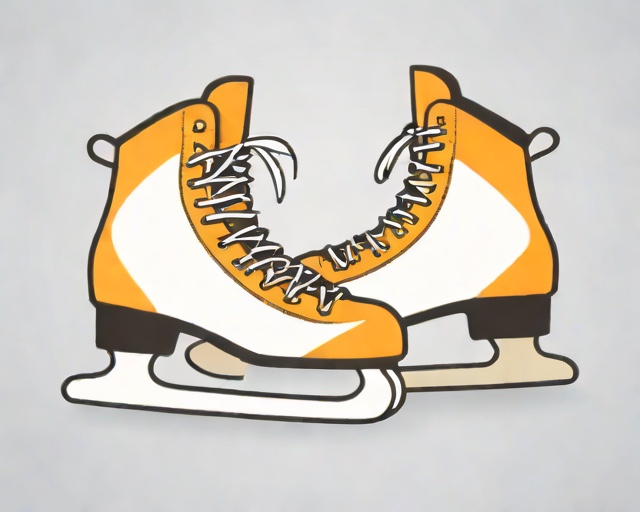
Category: Winter